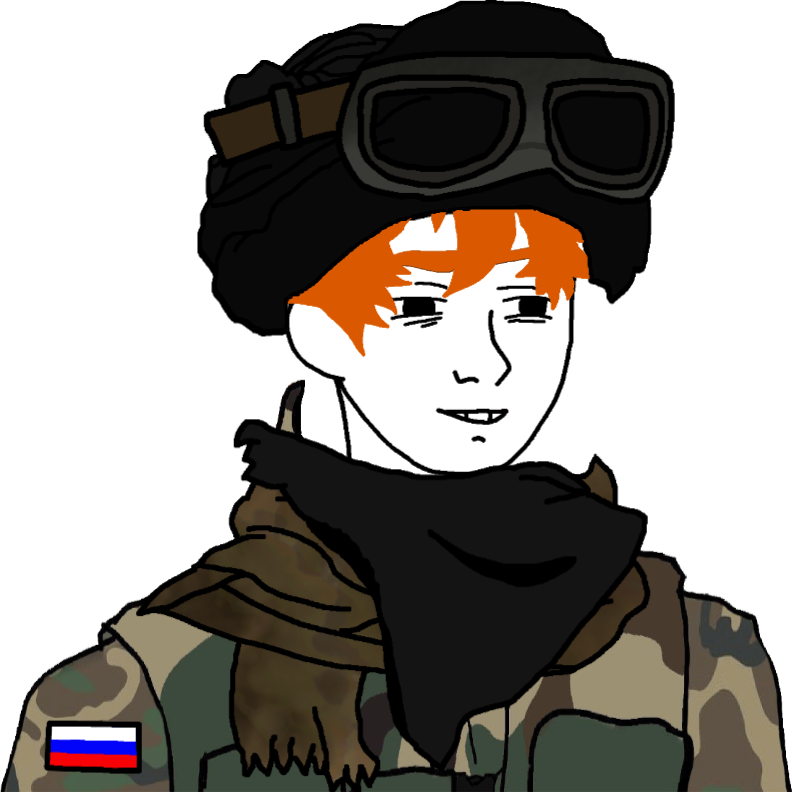
Label: 5_Twinkjak